Question: I'm working on a web based GIS using OpenLayers 7.1.0.
When testing the code with VS-Code on my laptop (loading ol.js from local hard drive) everything is ok.
Then I upload the project to a Linux web host (Plesk panel) including ol.js because I want it to work independent of OpenLayers CDN.
Now, if ol.js is loaded from CDN, everything is OK. But if ol.js is loaded from the web host, characters showing the mouse pointer position are not shown correctly. screenshot is attached.
In both cases, the same css file is loaded from my web host.
what might be the problem ?

Is it possible that the web server on my Linux host changes something ?
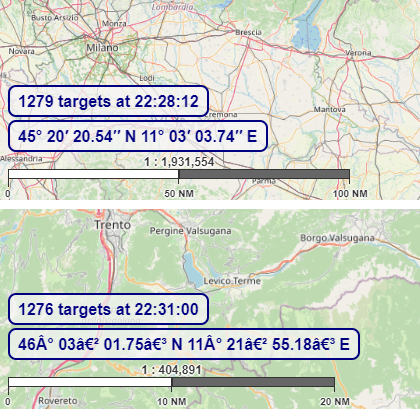
Answer: The answer is from <URL>:
Adding meta charset="UTF-8" to your html should fix it, see <URL>